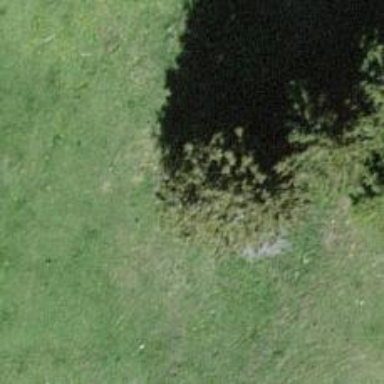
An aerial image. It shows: Needle-leaved tree in natural setting.